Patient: sex F, age 35
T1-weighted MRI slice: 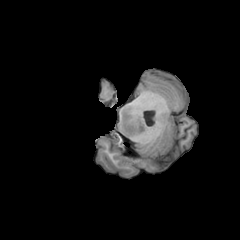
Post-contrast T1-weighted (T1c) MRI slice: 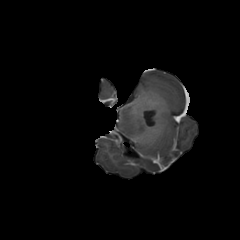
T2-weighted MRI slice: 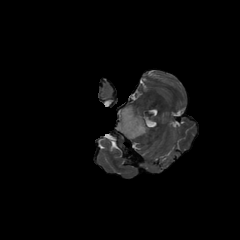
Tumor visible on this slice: yes
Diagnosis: Astrocytoma, IDH-mutant
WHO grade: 3